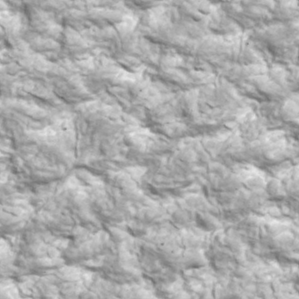
Label: non_frost